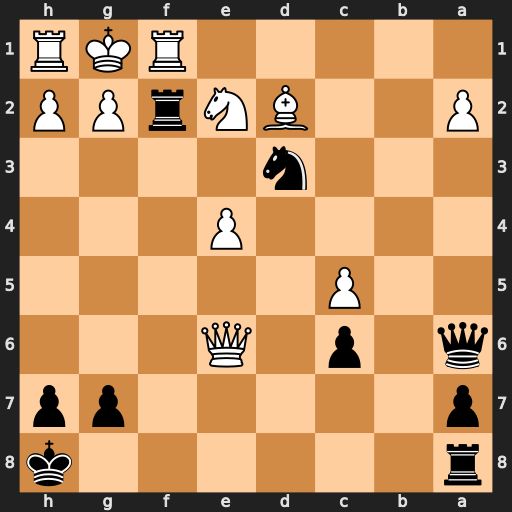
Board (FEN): r6k/p5pp/q1p1Q3/2P5/4P3/3n4/P2BNrPP/5RKR
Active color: b
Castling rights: -
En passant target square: -
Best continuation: Rxf1+ Kxf1 Qa4 Nc3 Qc2